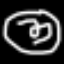
Label: donut